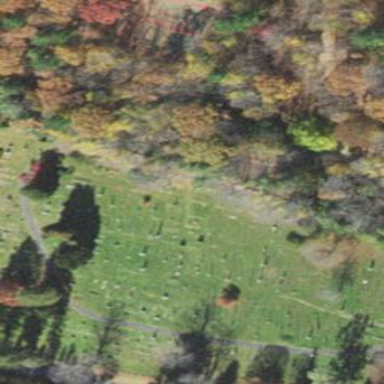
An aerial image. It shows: Cemetery.